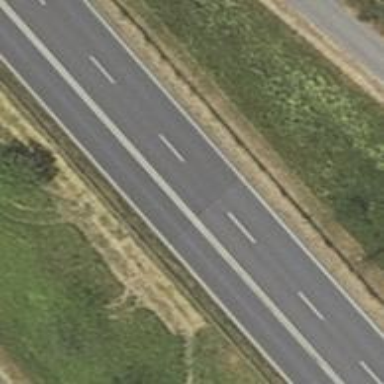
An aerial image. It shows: Asphalt motorway categorized as trunk road.